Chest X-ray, AP view. Patient: 58 years old, sex F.
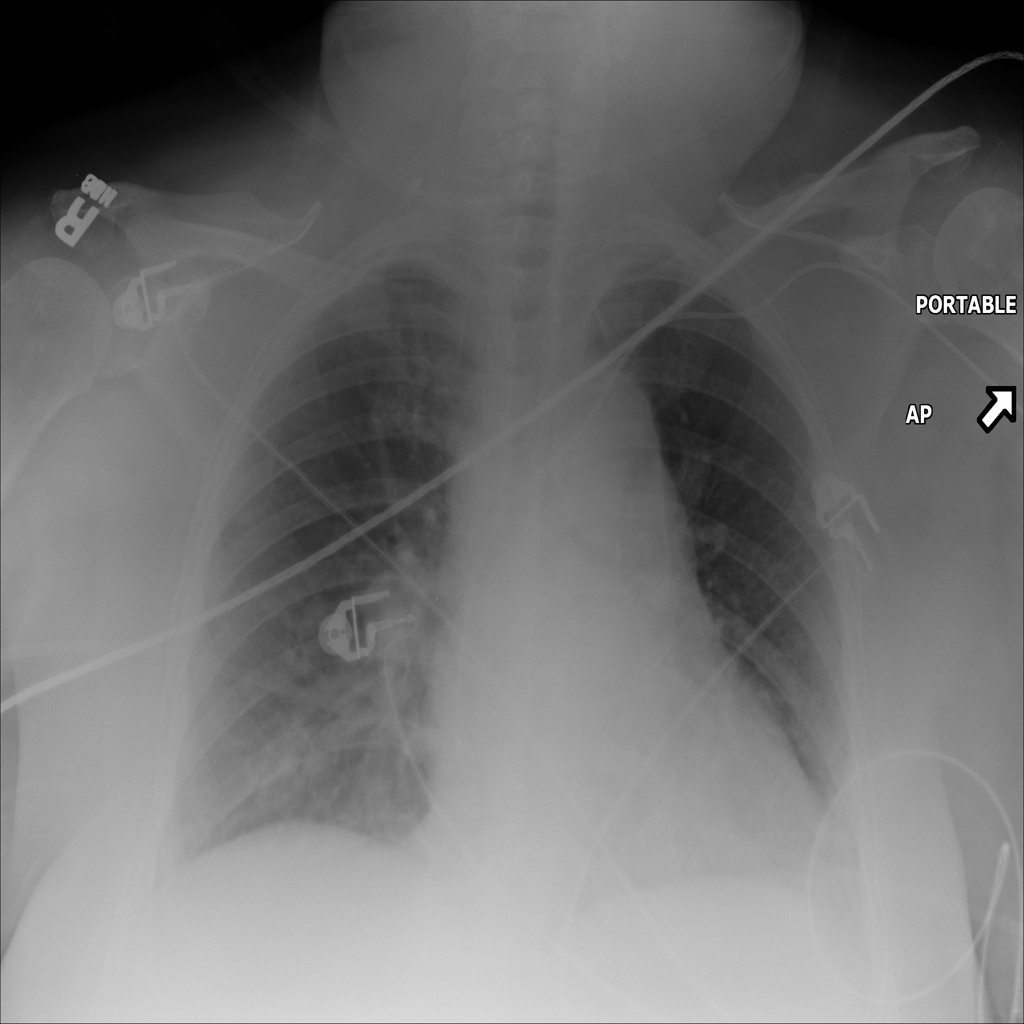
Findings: No Finding